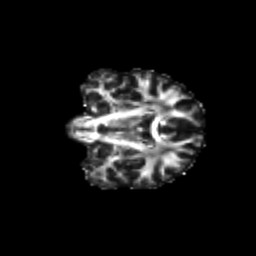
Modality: FA
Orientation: coronal
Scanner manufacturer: siemens
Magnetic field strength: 3 T
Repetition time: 9.2 s
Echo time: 0.084 s